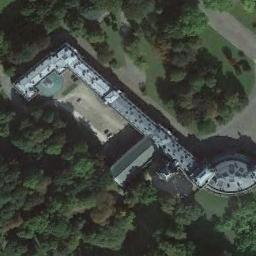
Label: palace